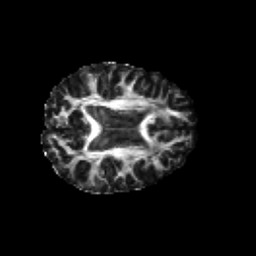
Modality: FA
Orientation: axial
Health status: healthy
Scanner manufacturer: philips
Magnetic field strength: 3 T
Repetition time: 6.964 s
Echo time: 0.092 s